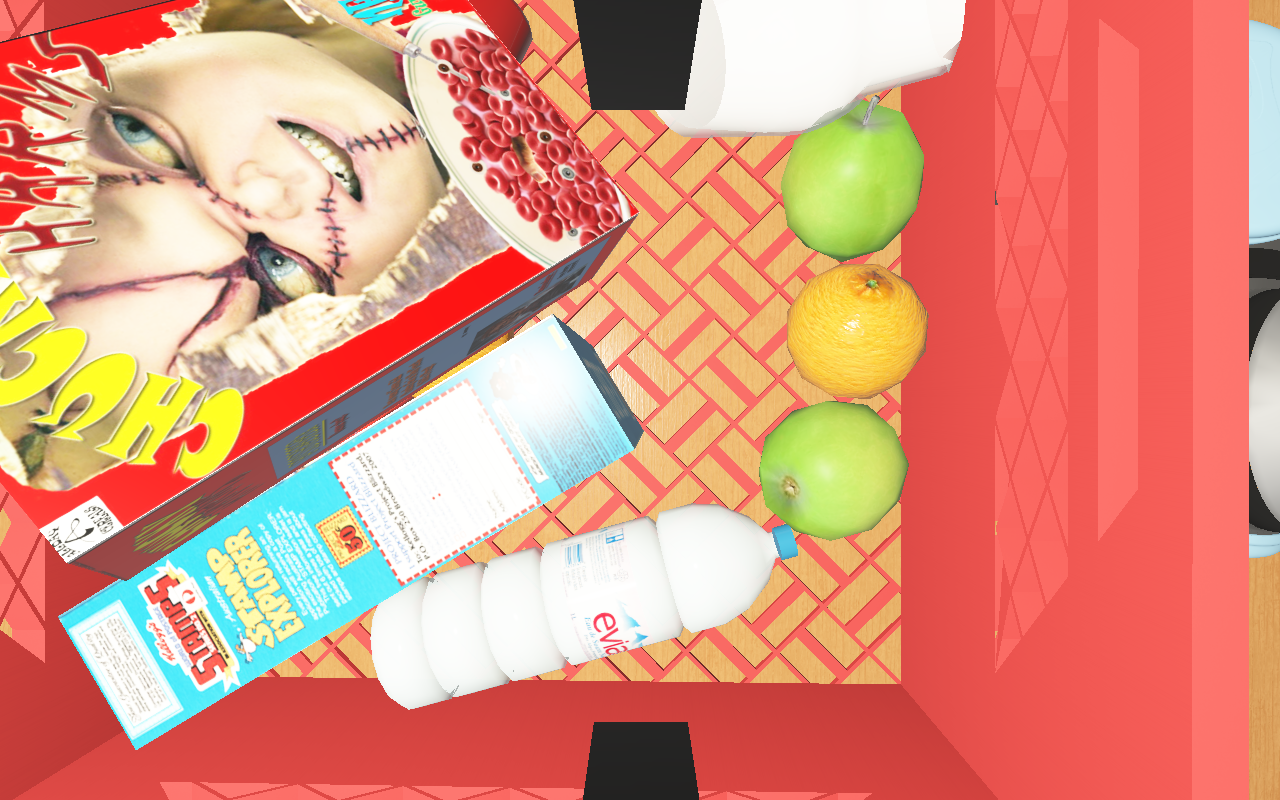
Objects in the scene:
water bottle
apple
apple
orange
orange
spoon
plate
jam jar
cereal box